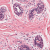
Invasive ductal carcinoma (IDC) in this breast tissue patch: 0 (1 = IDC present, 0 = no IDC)